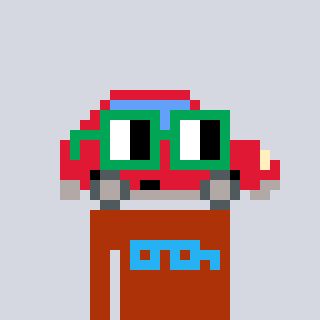
a pixel art character with square green glasses, a car-shaped head and a hotbrown-colored body on a cool background